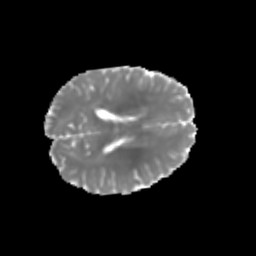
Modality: MD
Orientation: axial
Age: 21
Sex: male
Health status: healthy